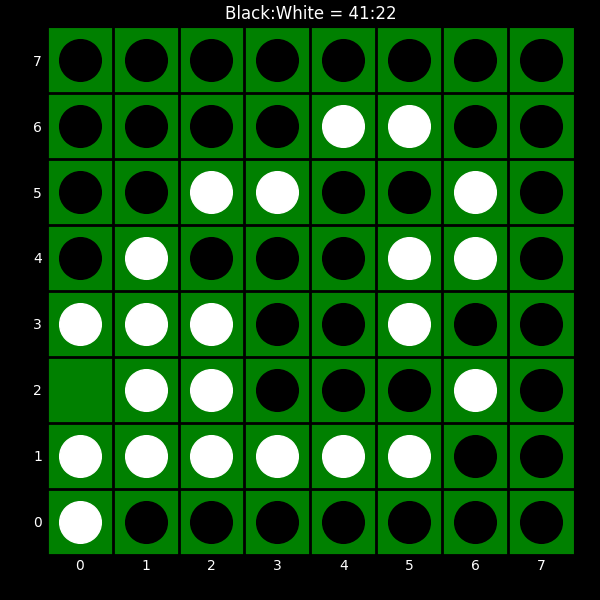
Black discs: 41
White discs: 22